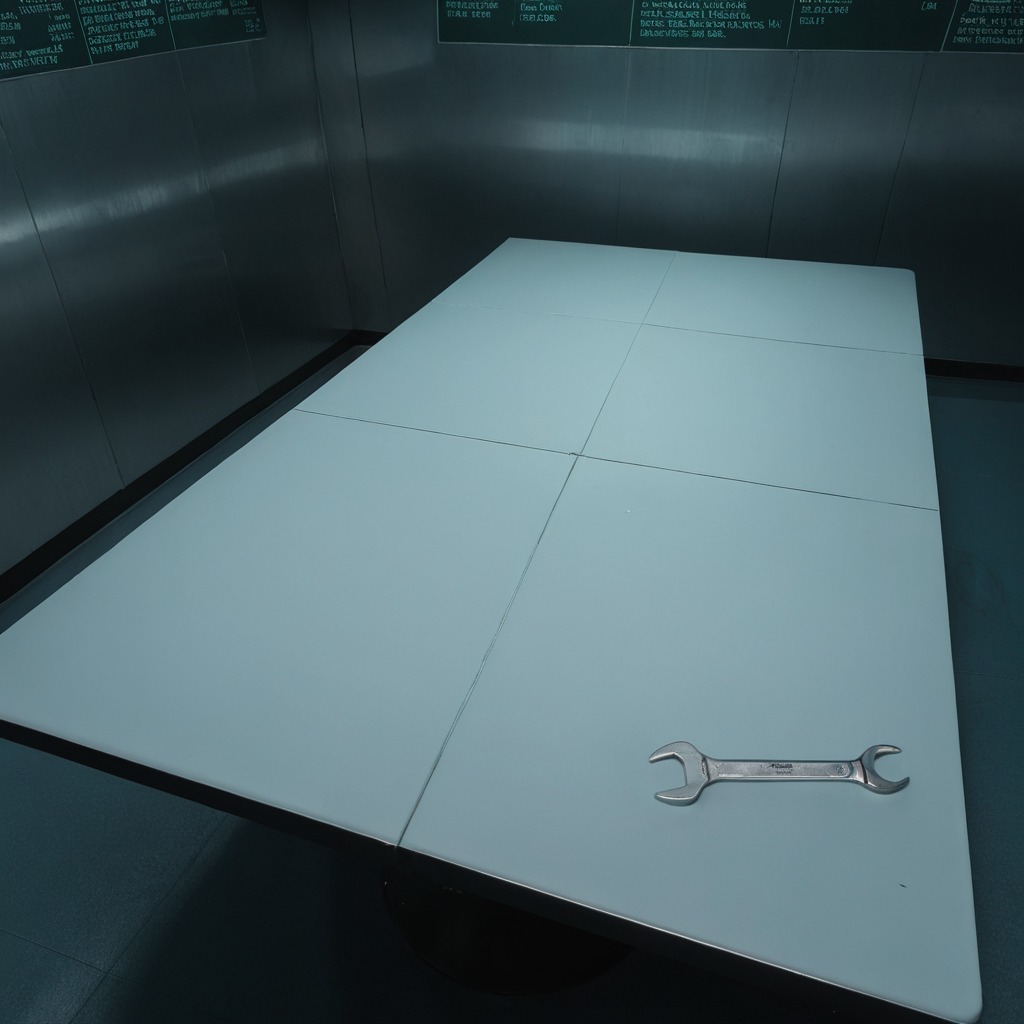
A wrench lying on a clean empty table in a railway signal maintenance room lit by harsh overhead fluorescents photorealistic surface textures crisp shadows high dynamic range